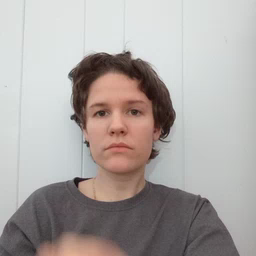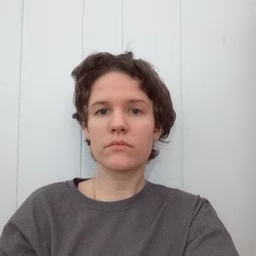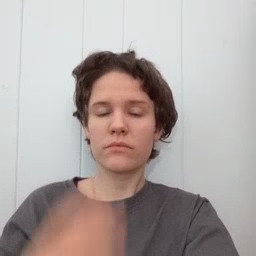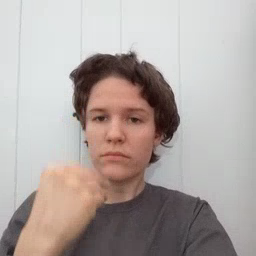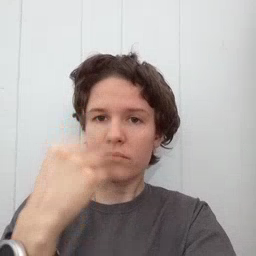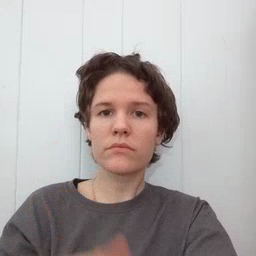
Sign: sleepy